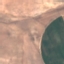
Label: AnnualCrop